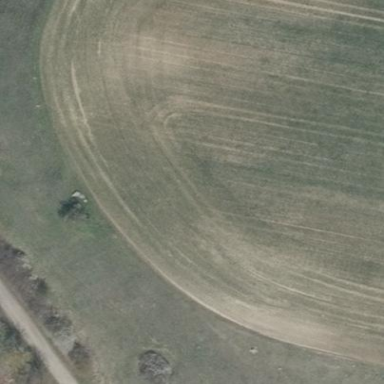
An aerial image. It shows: Natural grassy area.